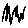
Label: zigzag